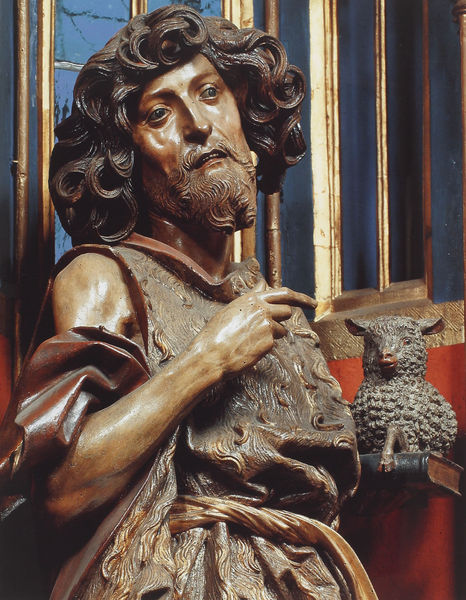
Titel: Lautenbach, Hochaltar der Wallfahrts- und Pfarrkirche St. Mariä Krönung
Künstler: Meister des Lautenbacher Hochaltares
Standort: Lautenbach, St. Maria Krönung (EU - D - BW)
Schlagwörter: blau, hand, kopf, mann, umhang, braun, fenster, finger, holz, gürtel, rot, tier, bart, halten, johannes, tod, tragen, täufer, vollbart, porträt, kirche, figur, gewand, gold, haare, strick, gotik, locke, locken, schulter, skulptur, statue, fell, bücher, stab, nah, nahaufnahme, foto, lamm, schaf, buch, schnitzerei, innig, heiliger, taufe, schafe, lämmchen, hirte, schaaf, geschnitzt, schnitzen, evangelist, büßer, johanne, babtist